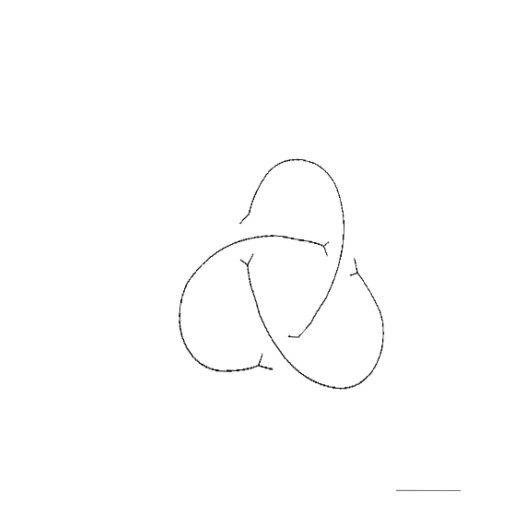
Crossing number: 3